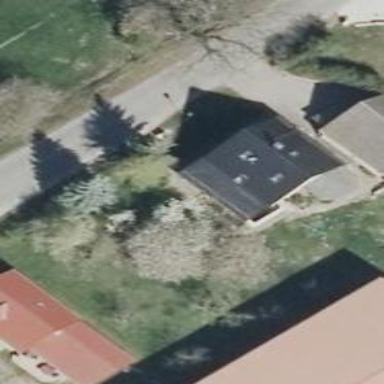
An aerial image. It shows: Simple house.